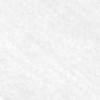
Label: no_change